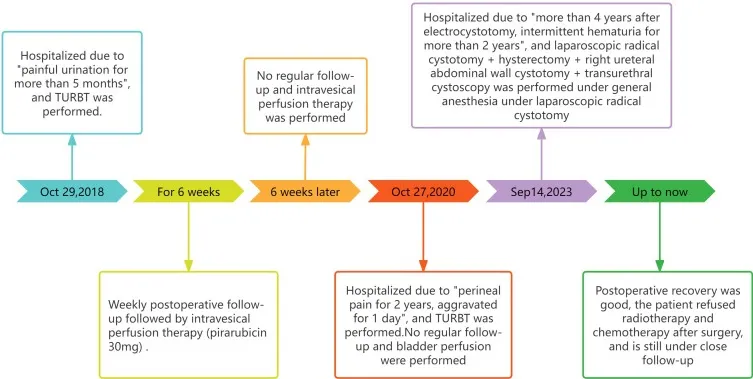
Treatment timeline of this case.
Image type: chart (chart)